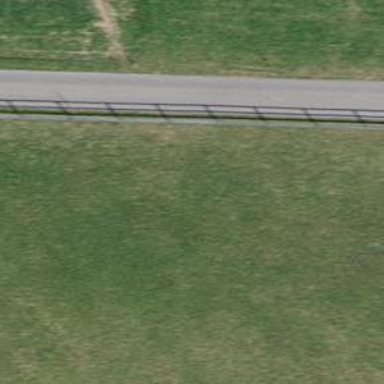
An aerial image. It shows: Fence.